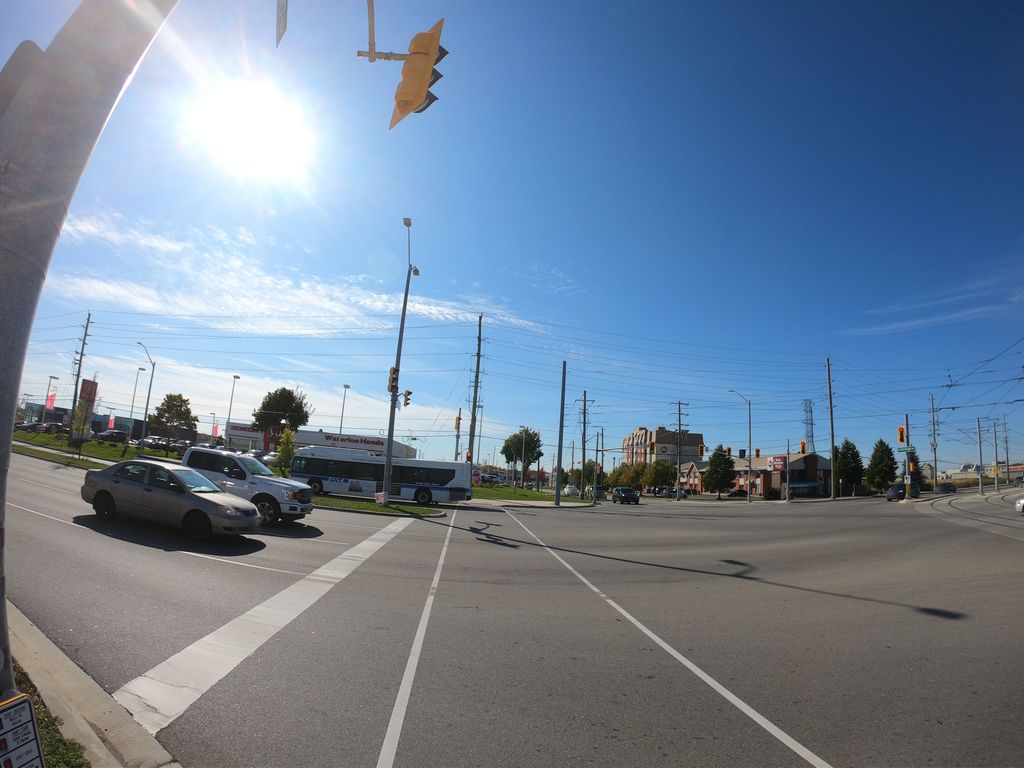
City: kitchener-waterloo